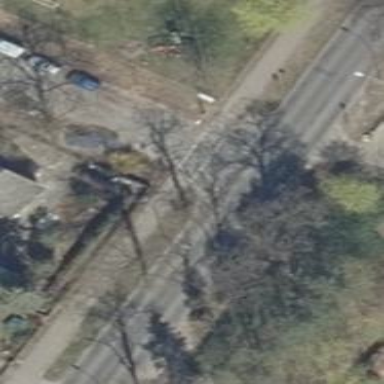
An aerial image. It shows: Uncontrolled road crossing.